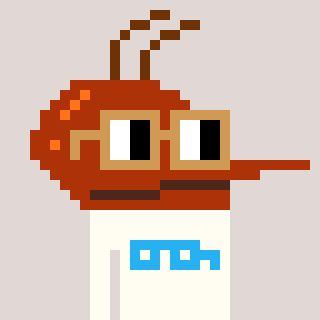
a pixel art character with square brown glasses, a mosquito-shaped head and a grayscale-colored body on a warm background